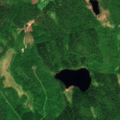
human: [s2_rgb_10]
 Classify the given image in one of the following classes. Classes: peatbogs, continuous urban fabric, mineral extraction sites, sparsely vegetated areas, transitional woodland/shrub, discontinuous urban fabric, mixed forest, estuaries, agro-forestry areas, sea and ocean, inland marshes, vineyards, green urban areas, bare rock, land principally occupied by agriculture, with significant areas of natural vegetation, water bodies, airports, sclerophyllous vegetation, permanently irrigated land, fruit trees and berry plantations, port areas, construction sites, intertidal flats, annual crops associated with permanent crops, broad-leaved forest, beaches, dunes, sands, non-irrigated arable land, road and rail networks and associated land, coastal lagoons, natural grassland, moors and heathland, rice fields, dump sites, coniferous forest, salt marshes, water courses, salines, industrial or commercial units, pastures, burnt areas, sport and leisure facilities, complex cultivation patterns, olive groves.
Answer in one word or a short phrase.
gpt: broad-leaved forest, coniferous forest, mixed forest